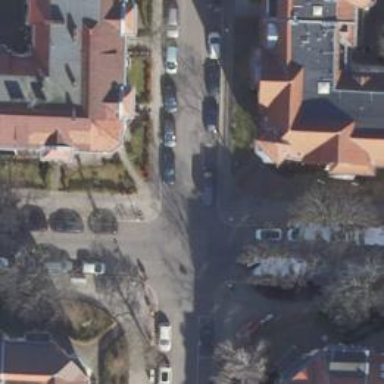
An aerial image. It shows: Asphalt footway with unmarked crossing.